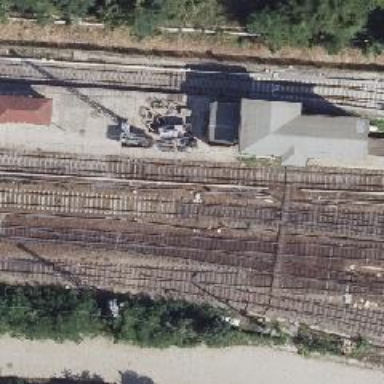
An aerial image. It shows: Railway signal.